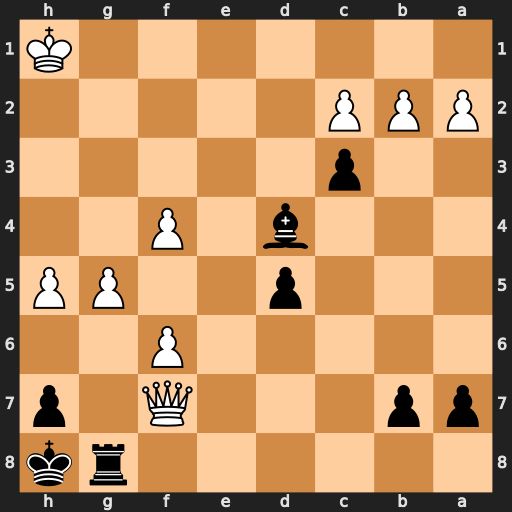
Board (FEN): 6rk/pp3Q1p/5P2/3p2PP/3b1P2/2p5/PPP5/7K
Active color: b
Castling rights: -
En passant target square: -
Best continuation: cxb2 Qxb7 Bb6 Qe7 b1=Q+